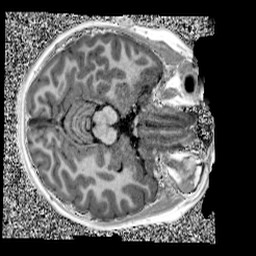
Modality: UNIT1
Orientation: axial
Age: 9
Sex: male
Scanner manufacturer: siemens
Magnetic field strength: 3 T
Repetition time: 4 s
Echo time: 0.00299 s